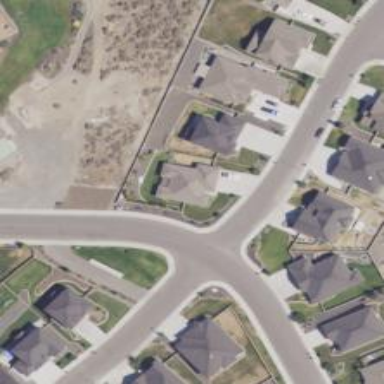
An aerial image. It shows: Unmarked road crossing.